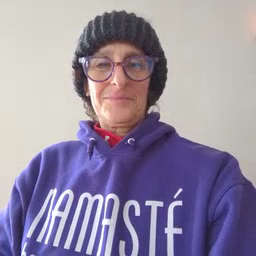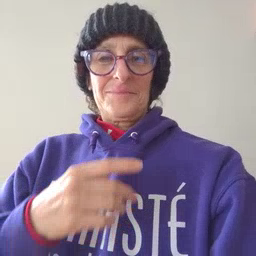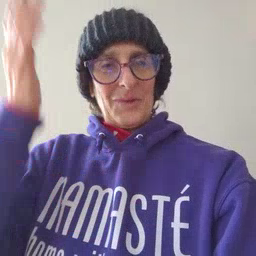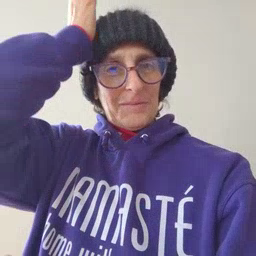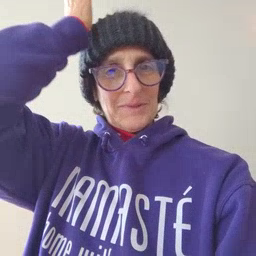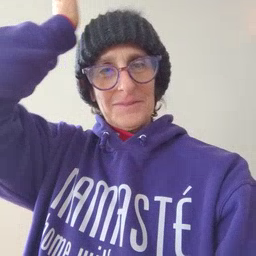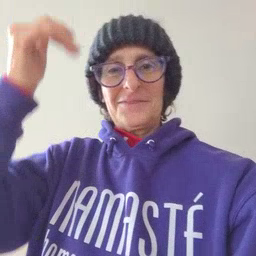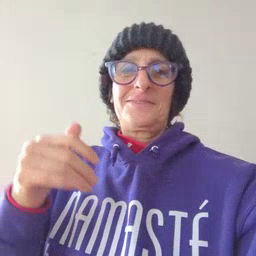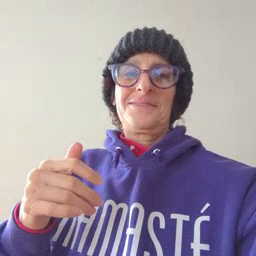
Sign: garbage